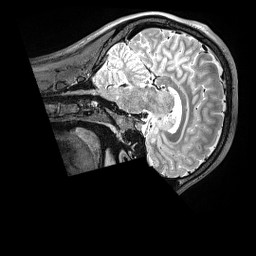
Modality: T2w
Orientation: sagittal
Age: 21
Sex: male
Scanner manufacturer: siemens
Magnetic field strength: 3 T
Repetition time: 3.2 s
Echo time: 0.564 s